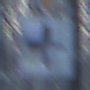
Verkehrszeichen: VerlaufVorfahrtsstrasse2
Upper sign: VorfahrtGewaehren
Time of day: MorningAfternoon
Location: Outdoor (Nature)
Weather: Clear
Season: Winter
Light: Natural